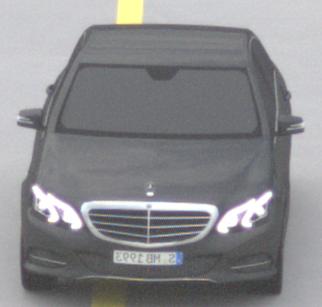
Make: Mercedes-Benz
Model: E 200
Detailed model: E-Class (212) Limousine
Model produced from: 2013/04
Model produced until: 2015/10
Doors: 4
Color: gray
Road condition: dry road
Daytime: midday
Contrast: low contrast